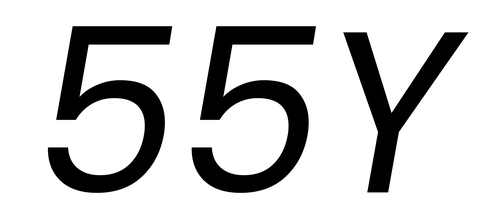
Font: Poppins-Italic